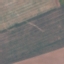
Land use / land cover: AnnualCrop